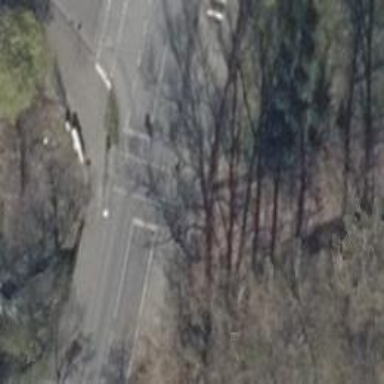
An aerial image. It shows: Road with traffic signals at crossing.